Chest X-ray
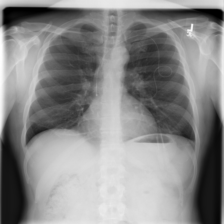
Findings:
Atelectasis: positive
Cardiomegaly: negative
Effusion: negative
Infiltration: negative
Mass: negative
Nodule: negative
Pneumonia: negative
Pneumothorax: negative
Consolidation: negative
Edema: negative
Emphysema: negative
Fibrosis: negative
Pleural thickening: negative
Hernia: negative